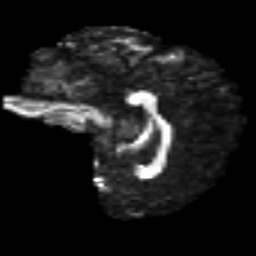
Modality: FA
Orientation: sagittal
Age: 25
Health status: ill
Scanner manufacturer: philips
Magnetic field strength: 3 T
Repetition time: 9 s
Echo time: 0.127 s